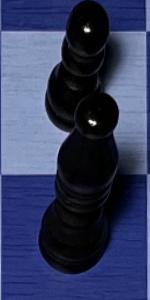
Label: Bishop_Black